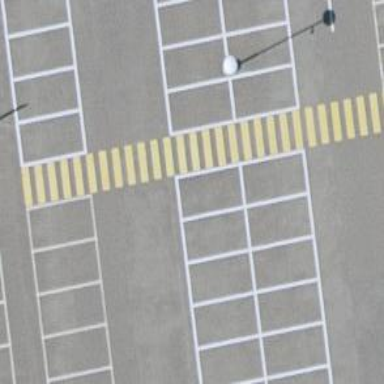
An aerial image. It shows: Zebra crossing on the road.